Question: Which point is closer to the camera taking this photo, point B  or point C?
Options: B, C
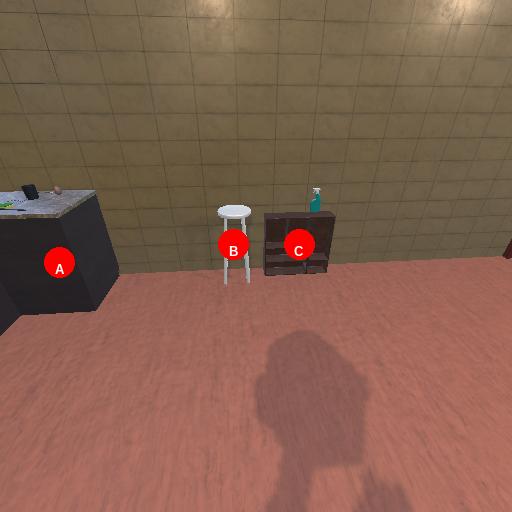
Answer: B